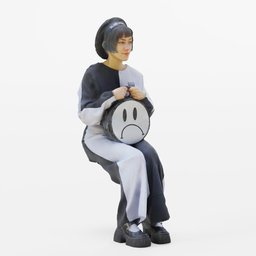
Label: people